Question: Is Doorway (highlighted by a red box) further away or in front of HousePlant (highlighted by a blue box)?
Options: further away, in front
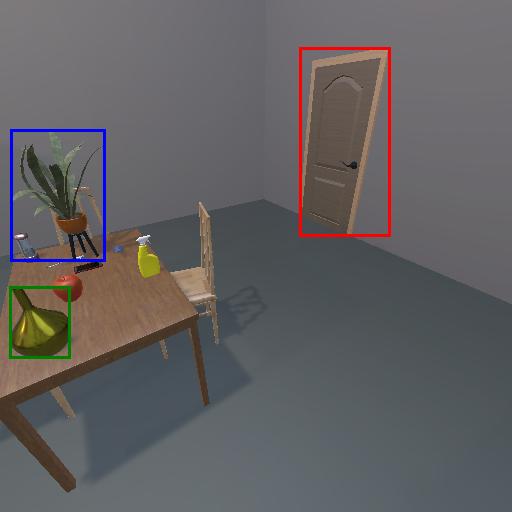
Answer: further away